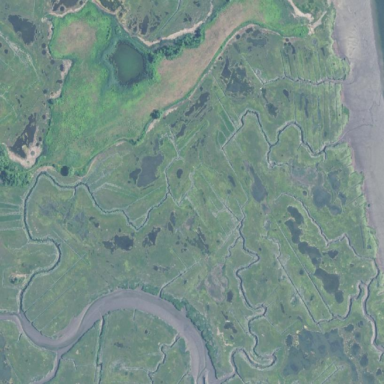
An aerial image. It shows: Saltmarsh wetland.